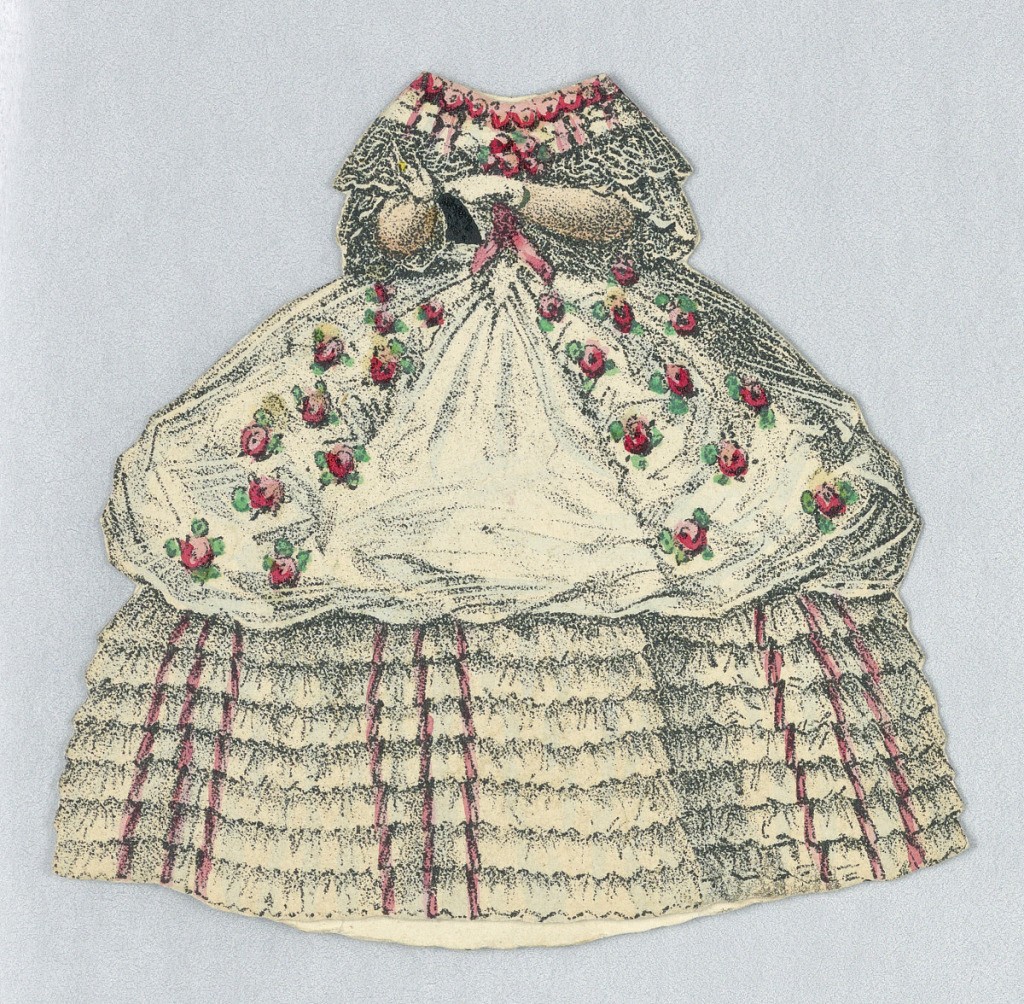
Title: Paper Doll Costume in White with Red Roses
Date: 1876–80
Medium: Lithograph, brush and watercolor on cream heavy wove paper
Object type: Paper doll costume
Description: White dress lined with red roses at the neckline and roses on the upper portion of her dress.  White lace sleeves, and many small layers of white ruffle also adorn the dress.  Both back and front of dress depicted.